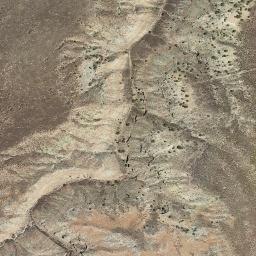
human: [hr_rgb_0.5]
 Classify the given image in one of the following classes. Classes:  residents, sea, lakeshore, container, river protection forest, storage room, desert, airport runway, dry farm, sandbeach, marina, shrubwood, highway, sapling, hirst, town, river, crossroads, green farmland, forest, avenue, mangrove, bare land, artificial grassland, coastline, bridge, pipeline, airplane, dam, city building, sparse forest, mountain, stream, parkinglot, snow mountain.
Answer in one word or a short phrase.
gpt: mountain